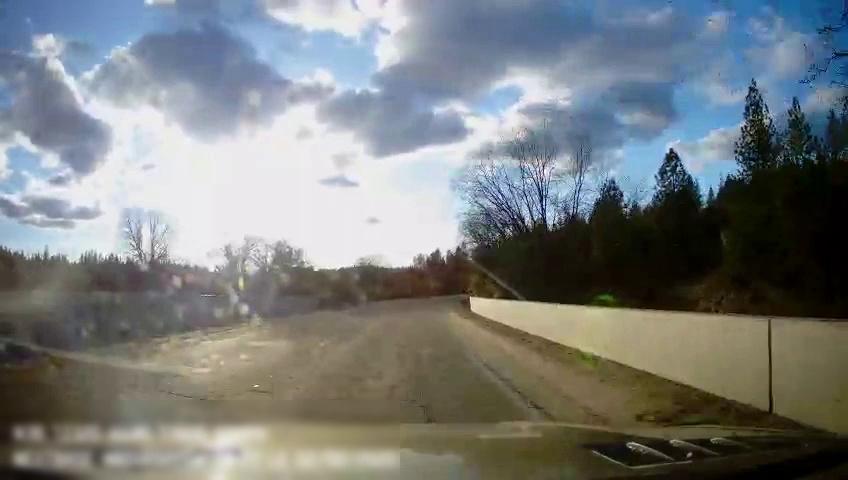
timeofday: Day
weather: Sunny
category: Drivable Space
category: Lanes | Alternate Lane
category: Lanes | Current Lane
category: Lanes | Current Lane